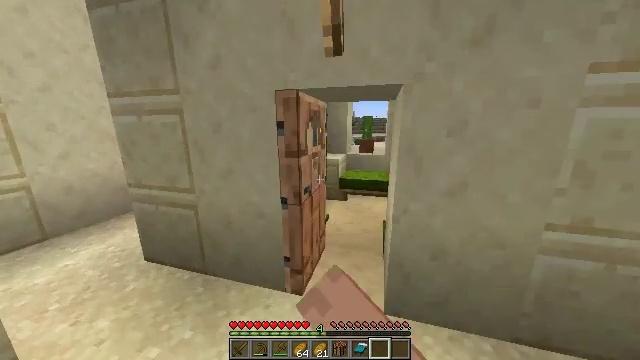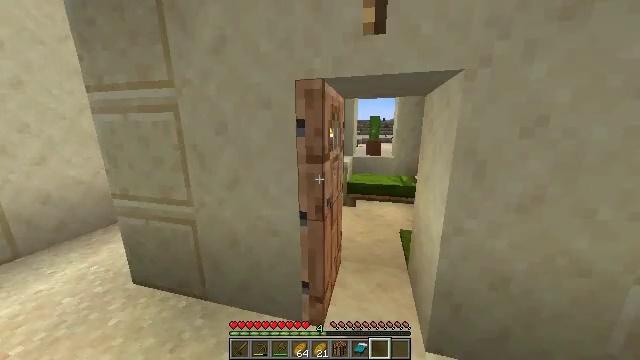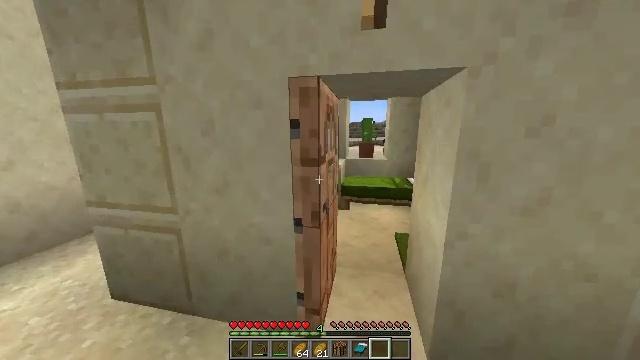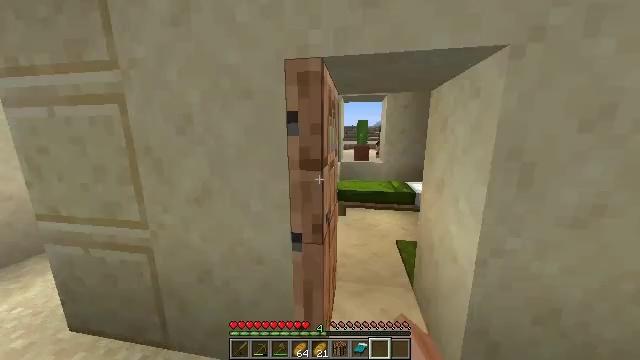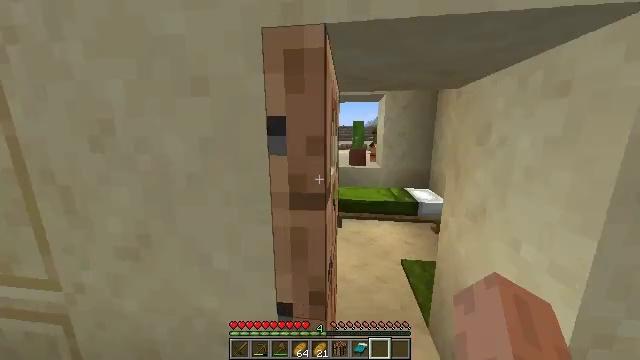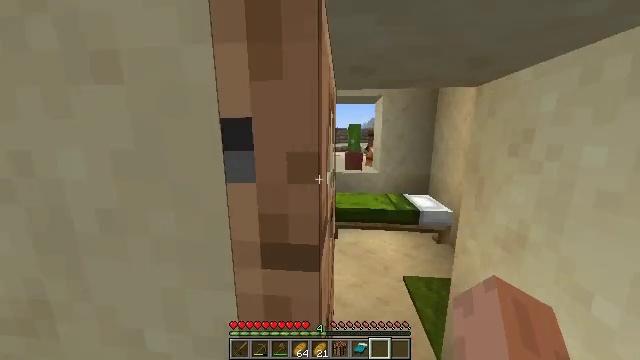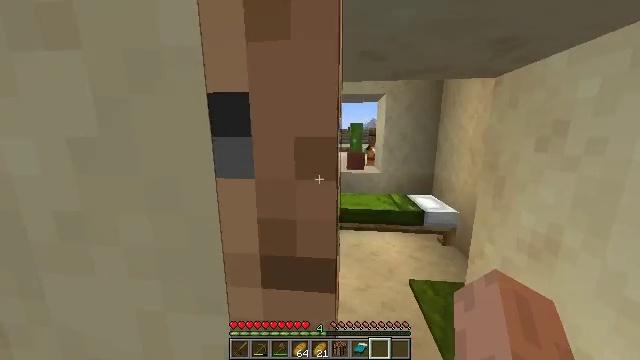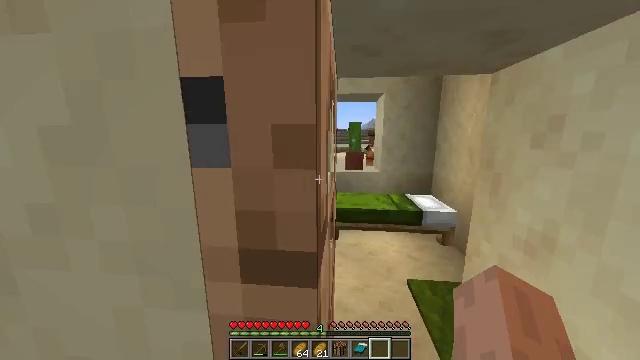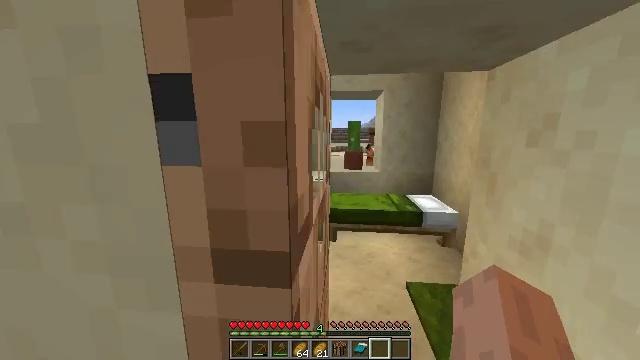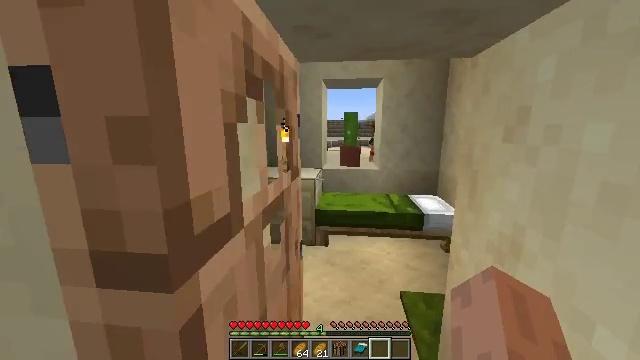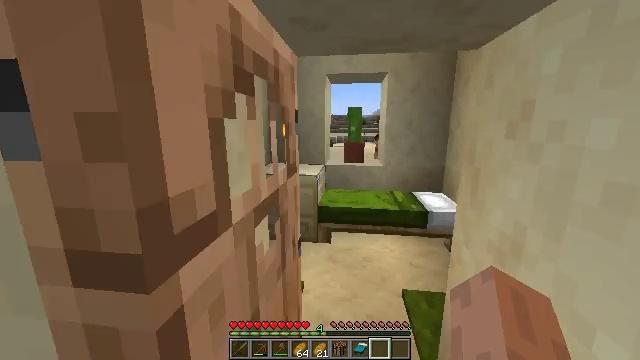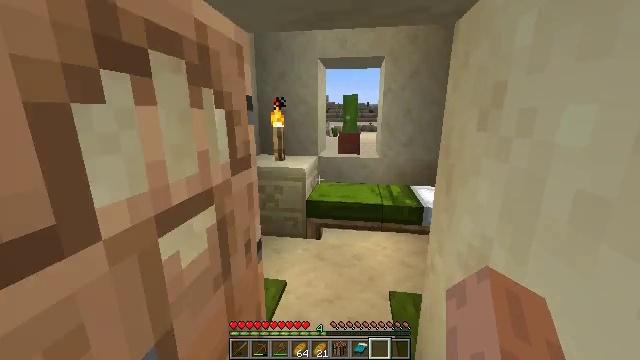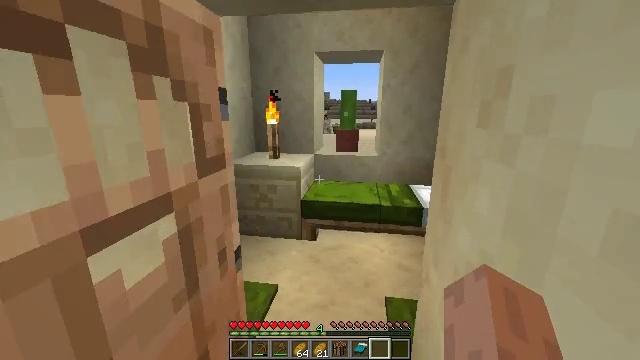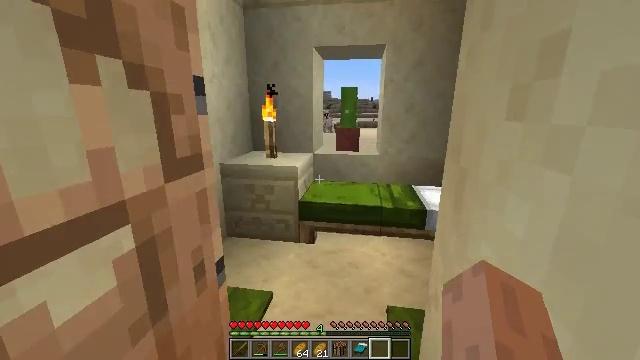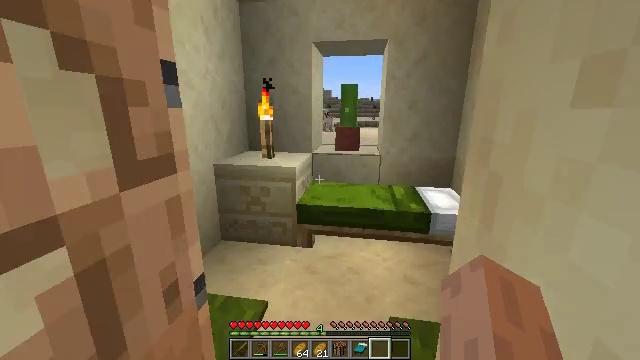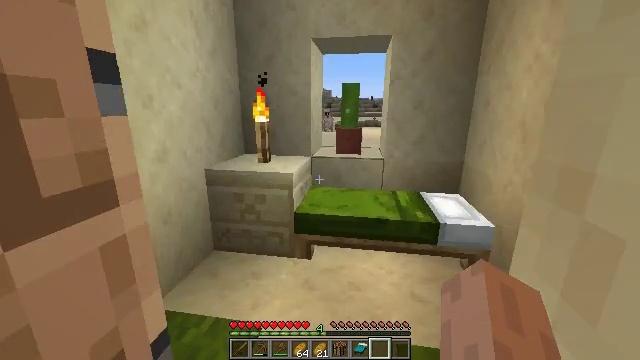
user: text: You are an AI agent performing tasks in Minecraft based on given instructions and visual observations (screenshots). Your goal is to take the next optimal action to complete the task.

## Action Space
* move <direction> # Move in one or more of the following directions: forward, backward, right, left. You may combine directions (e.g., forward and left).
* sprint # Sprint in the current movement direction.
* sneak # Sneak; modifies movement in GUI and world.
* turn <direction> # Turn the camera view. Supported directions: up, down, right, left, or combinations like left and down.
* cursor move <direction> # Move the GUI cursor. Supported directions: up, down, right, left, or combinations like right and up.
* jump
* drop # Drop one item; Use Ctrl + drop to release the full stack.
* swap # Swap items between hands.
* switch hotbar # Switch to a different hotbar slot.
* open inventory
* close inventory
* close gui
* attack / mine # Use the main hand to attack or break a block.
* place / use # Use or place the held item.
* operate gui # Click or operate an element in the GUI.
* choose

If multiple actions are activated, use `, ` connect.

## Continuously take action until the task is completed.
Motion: motion action
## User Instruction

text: Recycle the blast furnace by breaking it.
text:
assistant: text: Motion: move forward, turn right
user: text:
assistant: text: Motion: move forward, turn right
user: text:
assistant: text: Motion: move forward, turn right
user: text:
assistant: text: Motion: move forward, turn right
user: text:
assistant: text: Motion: move forward, turn right
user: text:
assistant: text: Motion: move forward
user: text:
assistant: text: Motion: move forward and move right
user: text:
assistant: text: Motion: move forward and move right
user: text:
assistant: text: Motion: move forward and move right
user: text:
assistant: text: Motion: move forward and move right, turn left
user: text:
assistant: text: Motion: move forward and move right, turn left and down
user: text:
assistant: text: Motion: move forward
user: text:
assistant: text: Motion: move forward
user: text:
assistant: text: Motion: move forward
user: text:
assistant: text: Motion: no_op
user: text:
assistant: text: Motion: turn left
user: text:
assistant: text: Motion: move back, turn left and down
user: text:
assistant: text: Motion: move back, turn left and down
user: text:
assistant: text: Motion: move back, turn left
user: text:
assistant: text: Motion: move back, turn left
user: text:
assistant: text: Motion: move back, turn left, use / place
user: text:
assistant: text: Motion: move back and move left, use / place
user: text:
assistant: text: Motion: move left, use / place
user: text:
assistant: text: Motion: move left
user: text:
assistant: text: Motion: move left
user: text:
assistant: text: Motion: move left
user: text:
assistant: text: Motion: move left, turn right and up
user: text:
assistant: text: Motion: move left, turn right and up
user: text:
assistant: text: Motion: move back and move left, turn right and up
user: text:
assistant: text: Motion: move back and move left, turn right and up